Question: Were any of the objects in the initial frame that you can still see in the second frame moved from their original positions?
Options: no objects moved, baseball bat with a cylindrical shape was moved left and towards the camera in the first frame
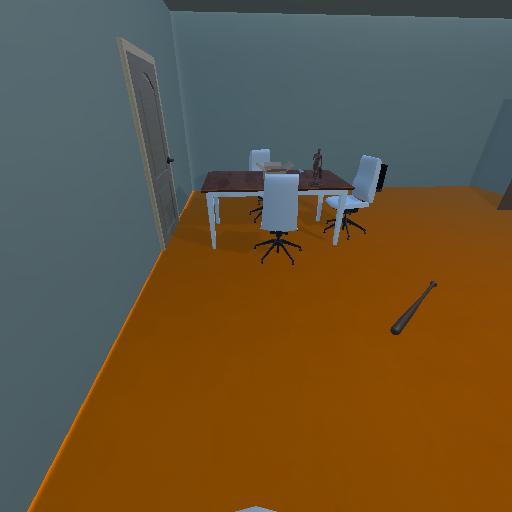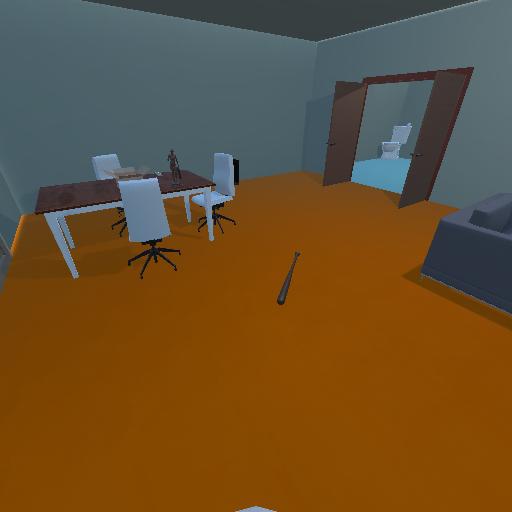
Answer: no objects moved